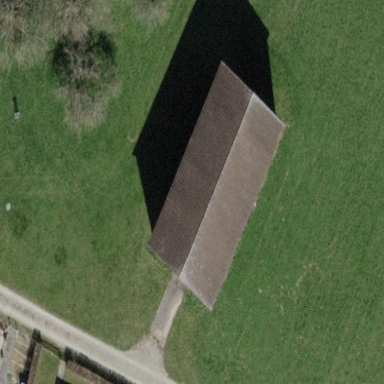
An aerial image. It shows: Farm auxiliary building with gabled roof.